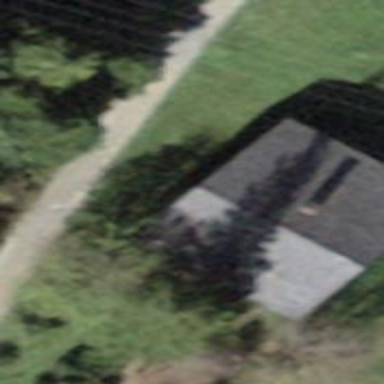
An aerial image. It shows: Bungalow.